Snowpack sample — Loveland Pass, Silver Plume, Colorado, USA (12/14/25, 10:50 AM MST)
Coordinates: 39.664, -105.882
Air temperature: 36 °F
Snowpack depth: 67 cm
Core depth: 10 cm
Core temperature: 50 °F
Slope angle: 6°, slope face: 326°
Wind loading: low
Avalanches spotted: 0
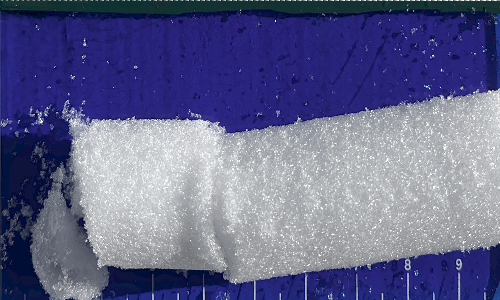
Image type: core
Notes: No avalanches spotted, very late start to the season with minimal snowpack